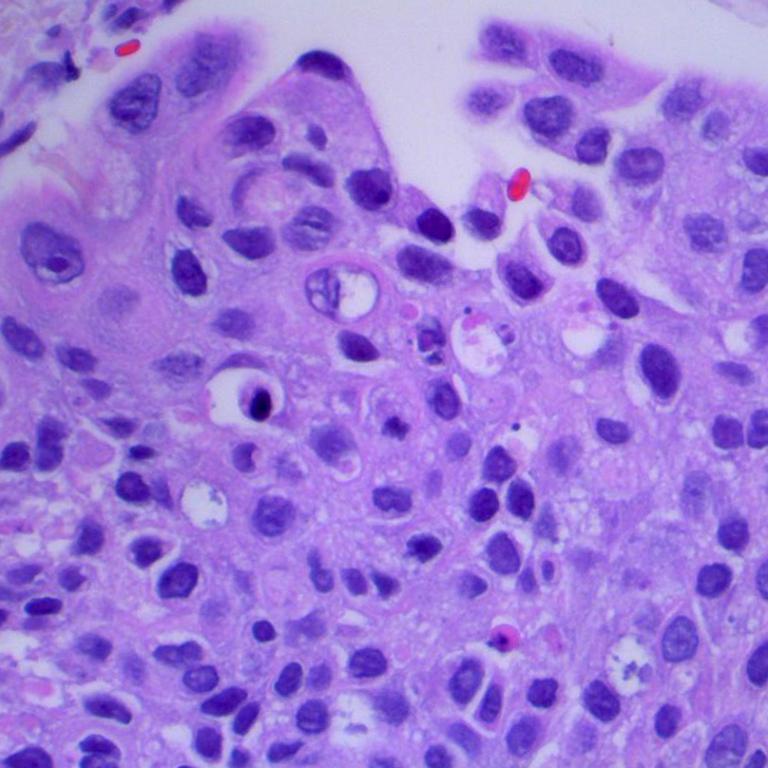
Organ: lung
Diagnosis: squamous carcinomas